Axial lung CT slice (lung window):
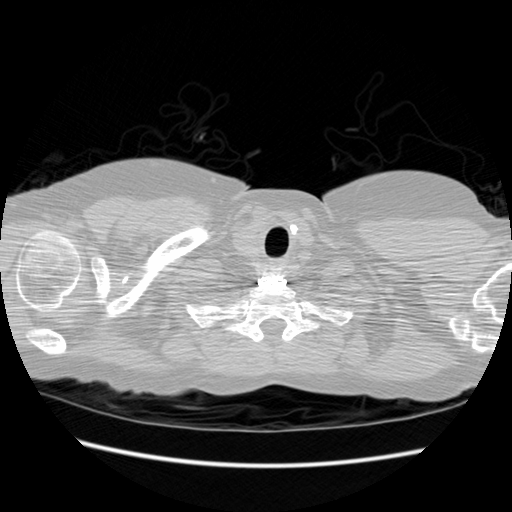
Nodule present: no